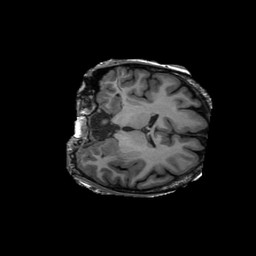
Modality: T1w
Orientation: coronal
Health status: ill
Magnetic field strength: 3 T